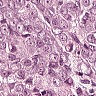
Metastatic tissue present: yes